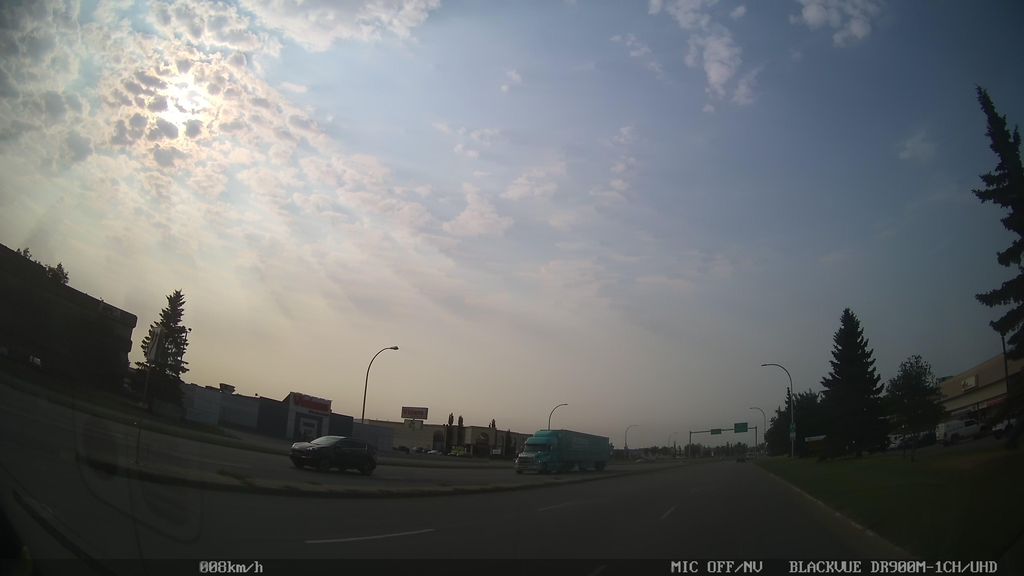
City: edmonton